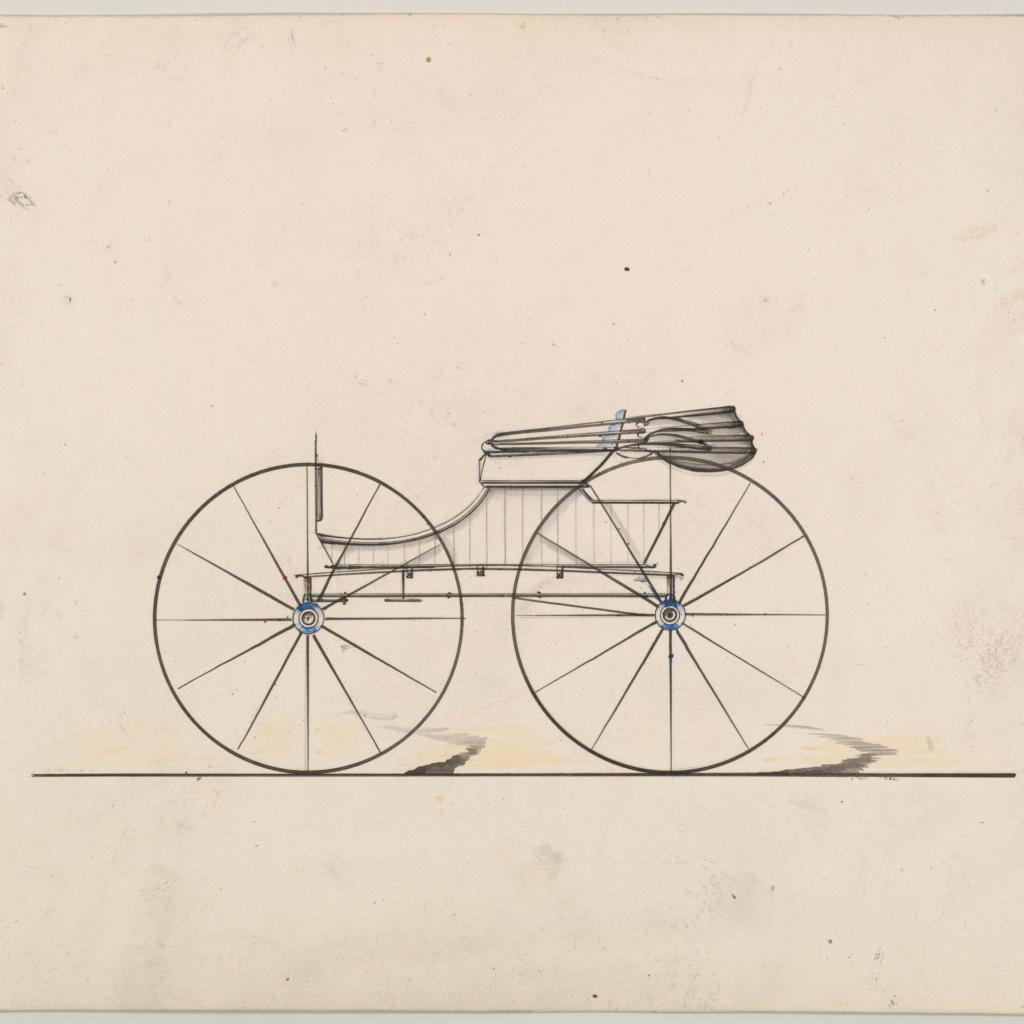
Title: Design for Wagon, no. 994b
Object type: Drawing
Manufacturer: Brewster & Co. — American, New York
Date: ca. 1870
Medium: Pen and black ink, watercolor and gouache
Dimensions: Sheet: 6 x 9 1/8 in. (15.2 x 23.2 cm)
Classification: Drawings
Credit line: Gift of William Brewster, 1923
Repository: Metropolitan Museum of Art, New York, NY